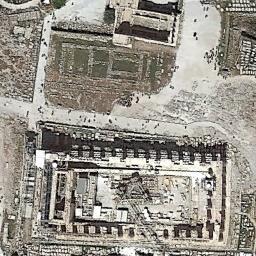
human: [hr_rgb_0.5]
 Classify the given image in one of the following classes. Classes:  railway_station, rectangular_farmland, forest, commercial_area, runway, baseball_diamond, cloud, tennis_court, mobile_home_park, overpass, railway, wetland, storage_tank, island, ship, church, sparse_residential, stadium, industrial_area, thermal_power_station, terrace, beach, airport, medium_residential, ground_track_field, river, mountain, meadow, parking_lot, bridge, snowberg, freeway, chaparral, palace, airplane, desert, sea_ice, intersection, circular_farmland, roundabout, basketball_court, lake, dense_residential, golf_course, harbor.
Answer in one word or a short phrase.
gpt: palace